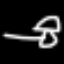
Label: mushroom